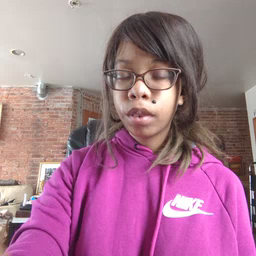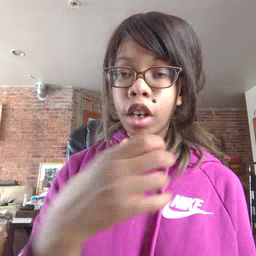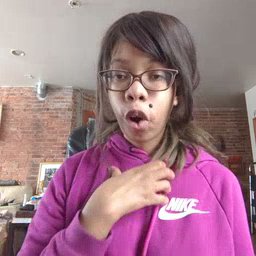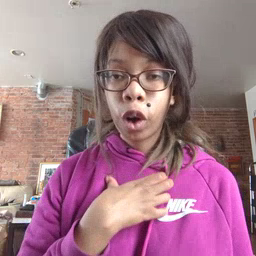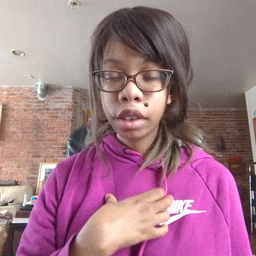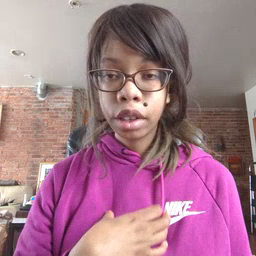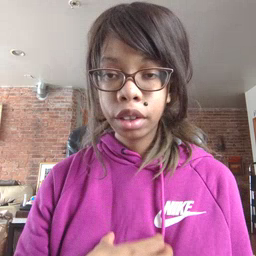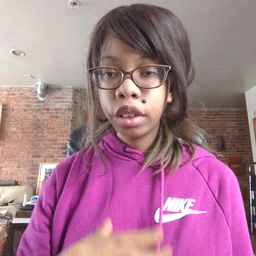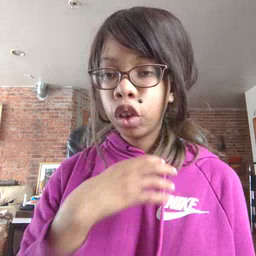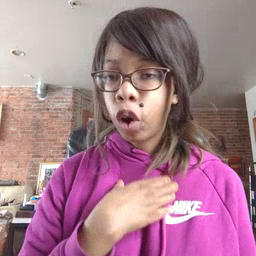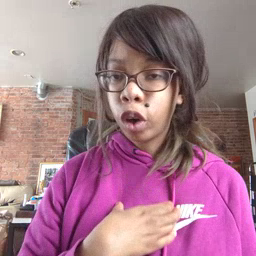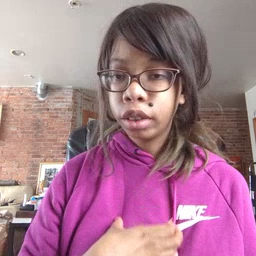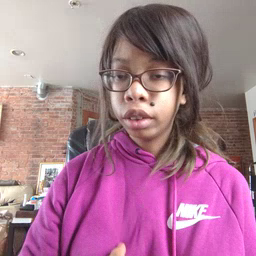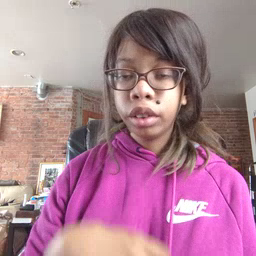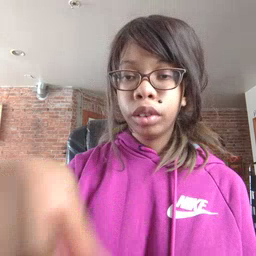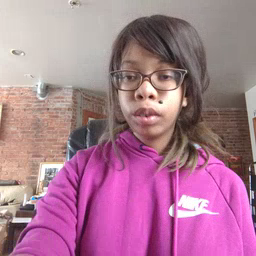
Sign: hungry